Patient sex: F
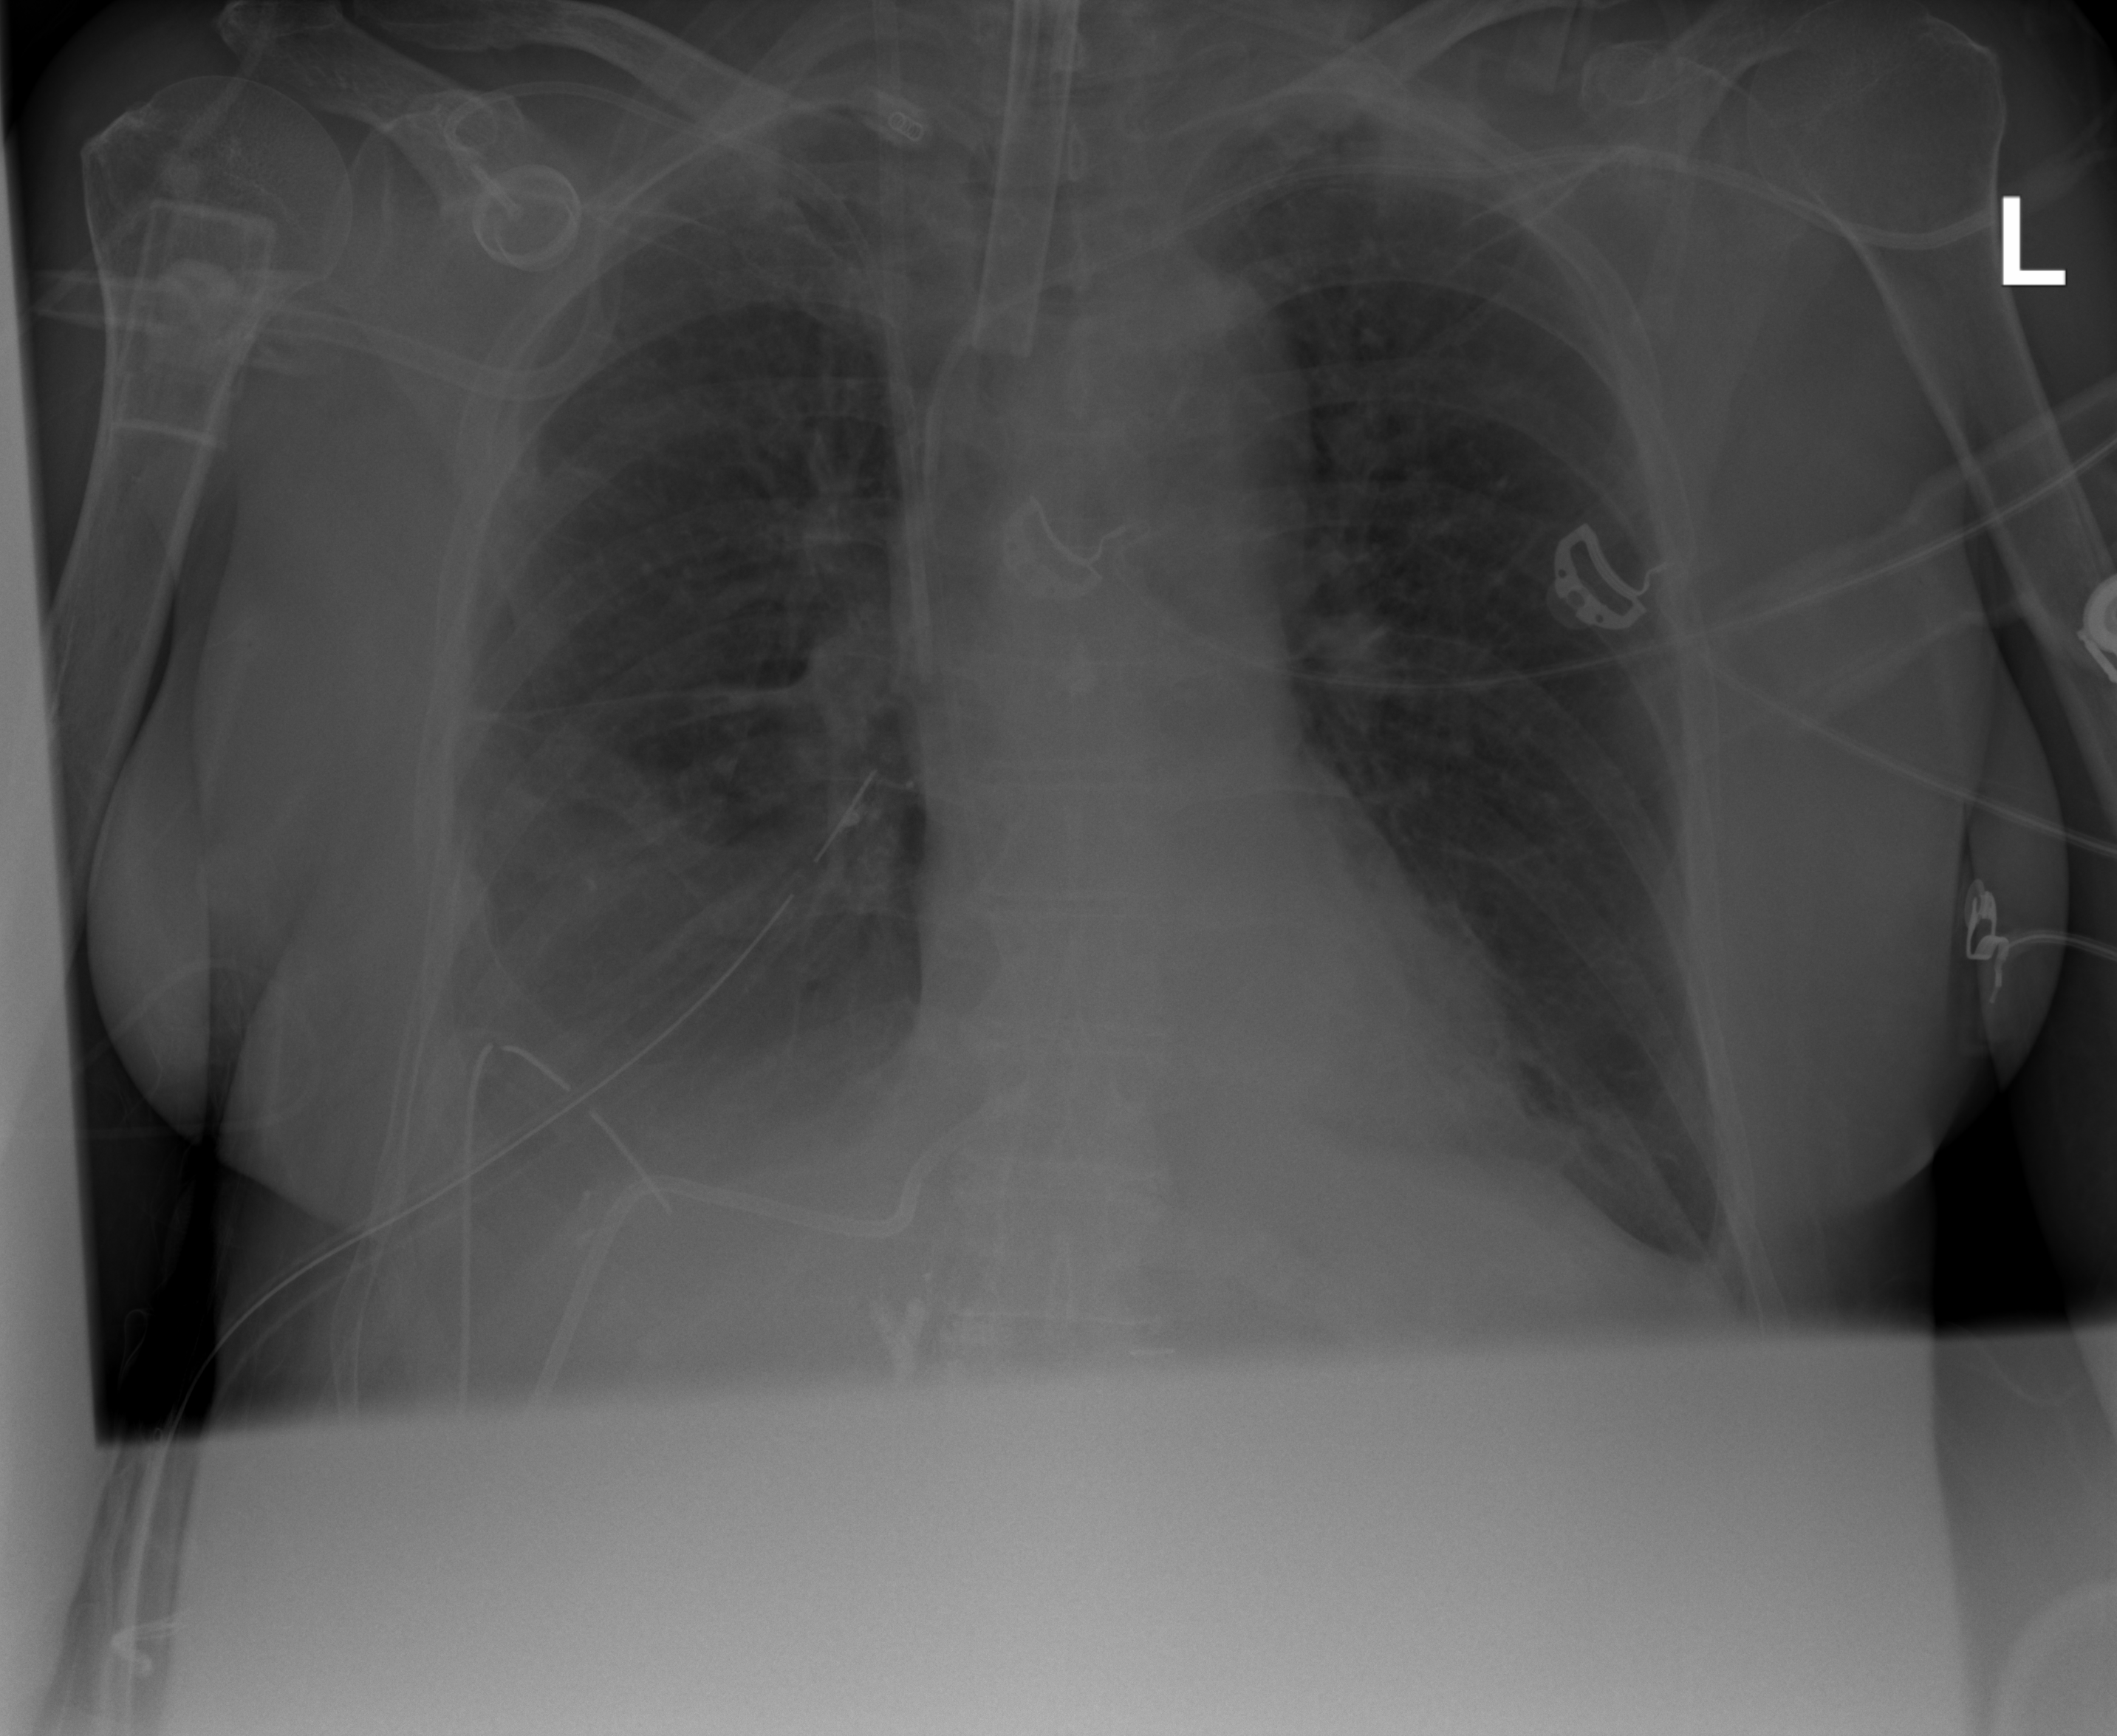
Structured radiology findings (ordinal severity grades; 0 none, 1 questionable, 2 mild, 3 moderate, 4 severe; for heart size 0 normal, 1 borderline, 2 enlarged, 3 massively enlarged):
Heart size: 0
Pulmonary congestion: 2
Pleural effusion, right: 3
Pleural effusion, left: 2
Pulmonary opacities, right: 2
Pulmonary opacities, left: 1
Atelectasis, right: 3
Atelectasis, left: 2